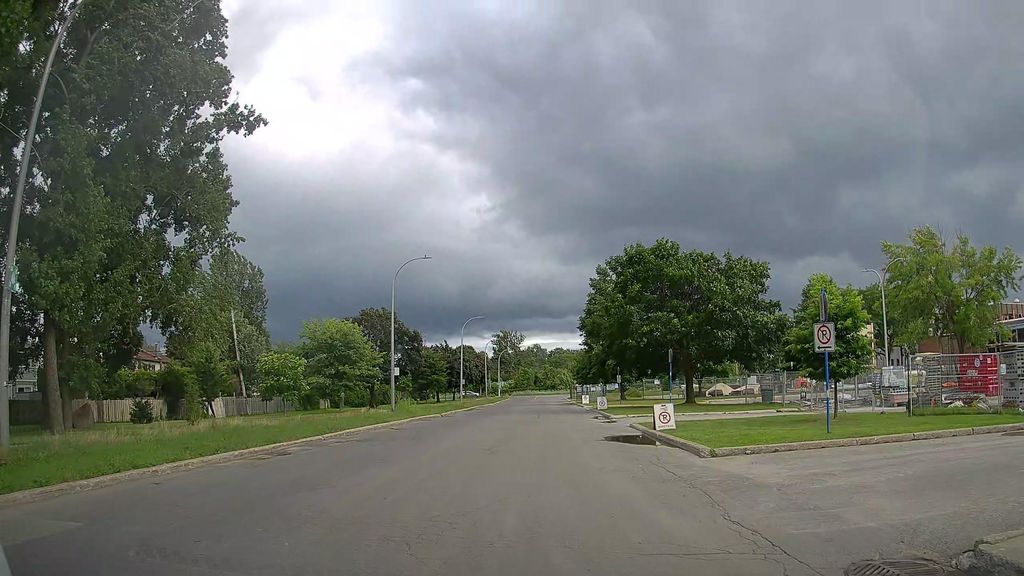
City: montreal